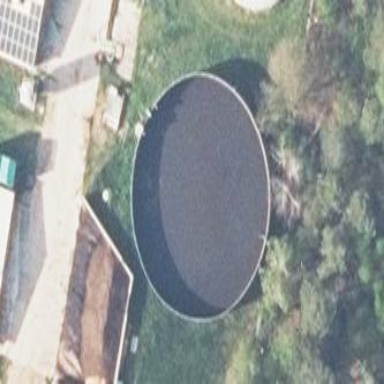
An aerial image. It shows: Storage tank with man-made structure.